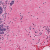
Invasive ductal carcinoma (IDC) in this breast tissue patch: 0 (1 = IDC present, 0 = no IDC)